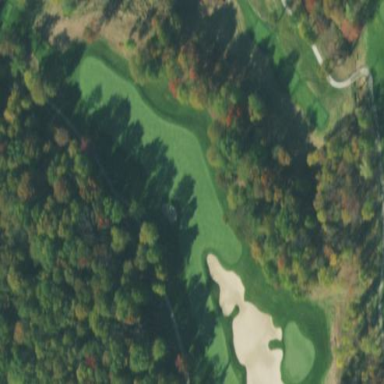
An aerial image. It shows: Golf rough area.